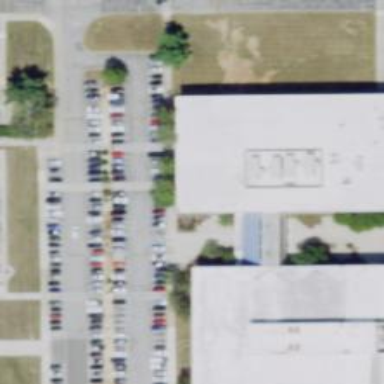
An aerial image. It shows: Parking space.